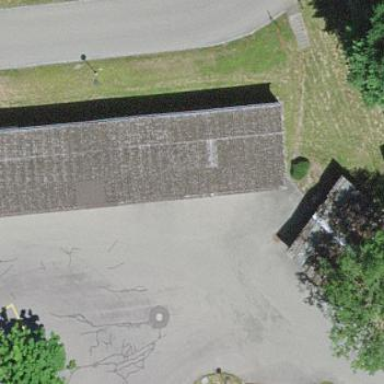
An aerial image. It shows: Garage.